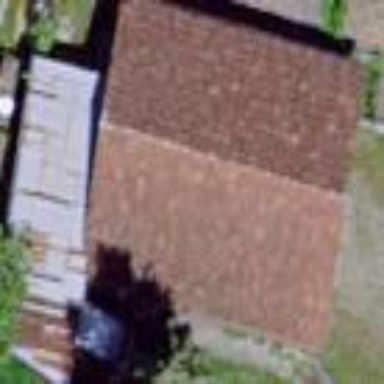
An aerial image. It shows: Shed with gabled roof.